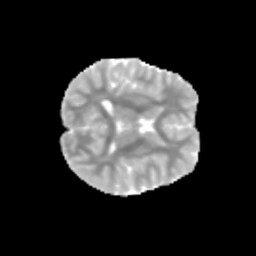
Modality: MD
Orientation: axial
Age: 11
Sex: female
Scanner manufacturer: siemens
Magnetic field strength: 3 T
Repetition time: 3.8 s
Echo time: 0.07 s